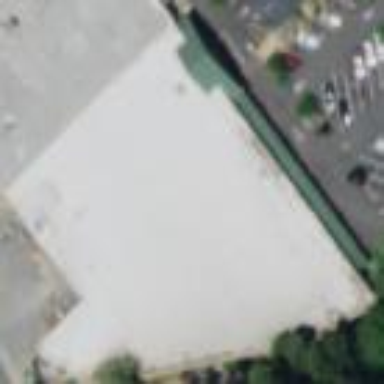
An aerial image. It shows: Supermarket building.